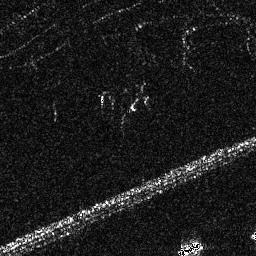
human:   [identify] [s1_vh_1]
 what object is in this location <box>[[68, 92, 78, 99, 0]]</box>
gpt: <ref>1 small ship at the bottom right</ref>